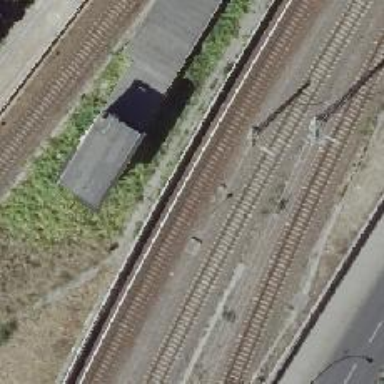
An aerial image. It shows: Railway signal.